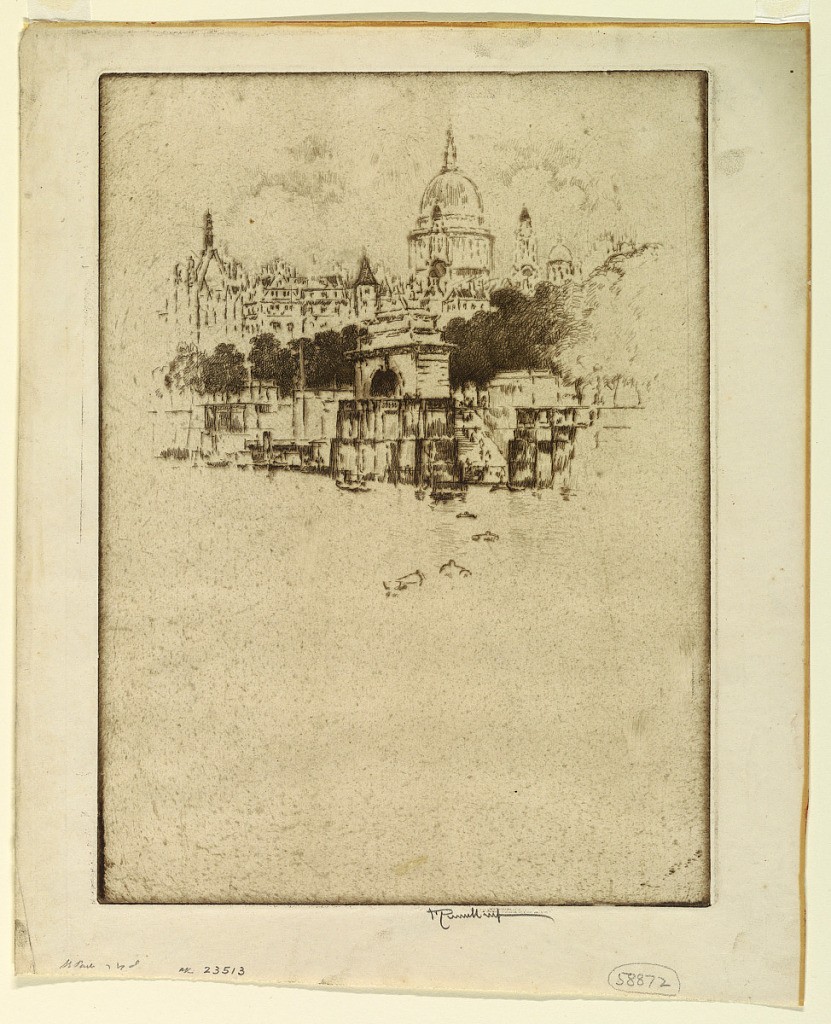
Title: St. Paul's over Temple Stairs
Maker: Joseph Pennell, American, active England, 1857–1926
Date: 1905
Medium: Etching in black ink on paper
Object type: Print
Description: Scene composed in upper center of plate, showing the Thames with embankment, and St. Paul's rising in the distance.